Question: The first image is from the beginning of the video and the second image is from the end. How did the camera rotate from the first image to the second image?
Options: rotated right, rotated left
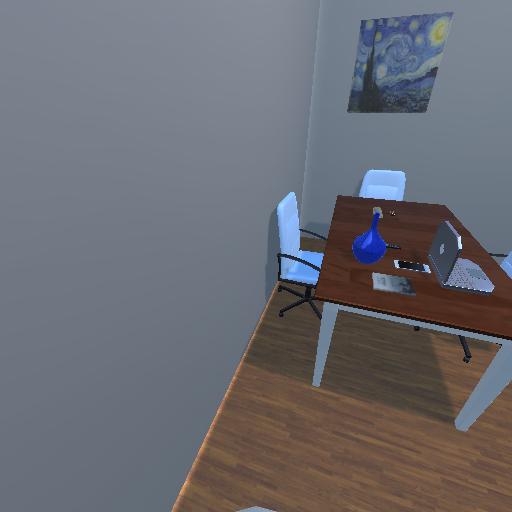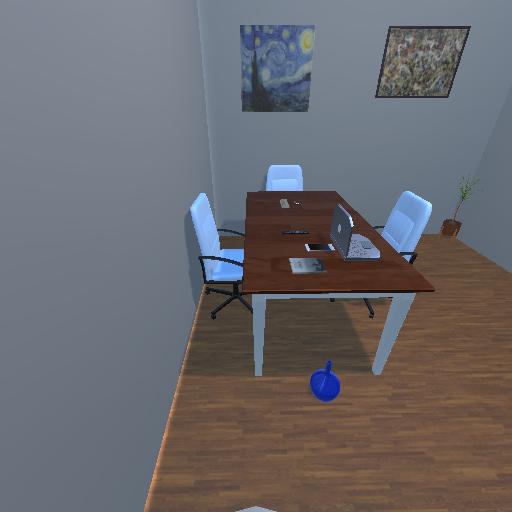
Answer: rotated right